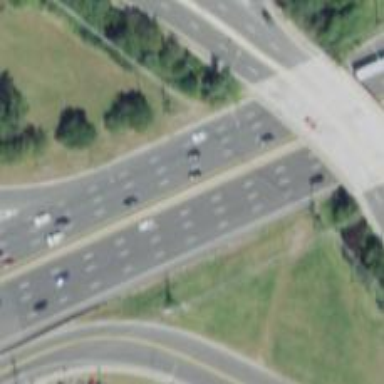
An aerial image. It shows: Motorway junction.